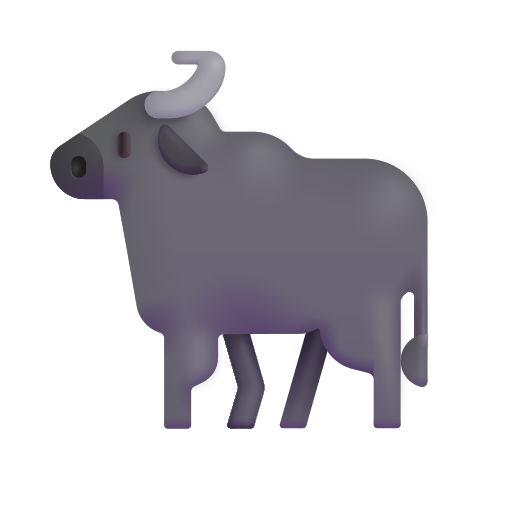
water buffalo color